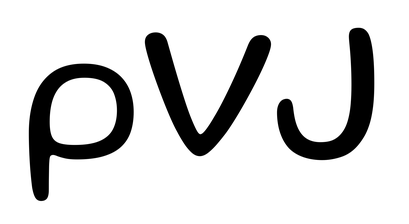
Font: Gluten_Light